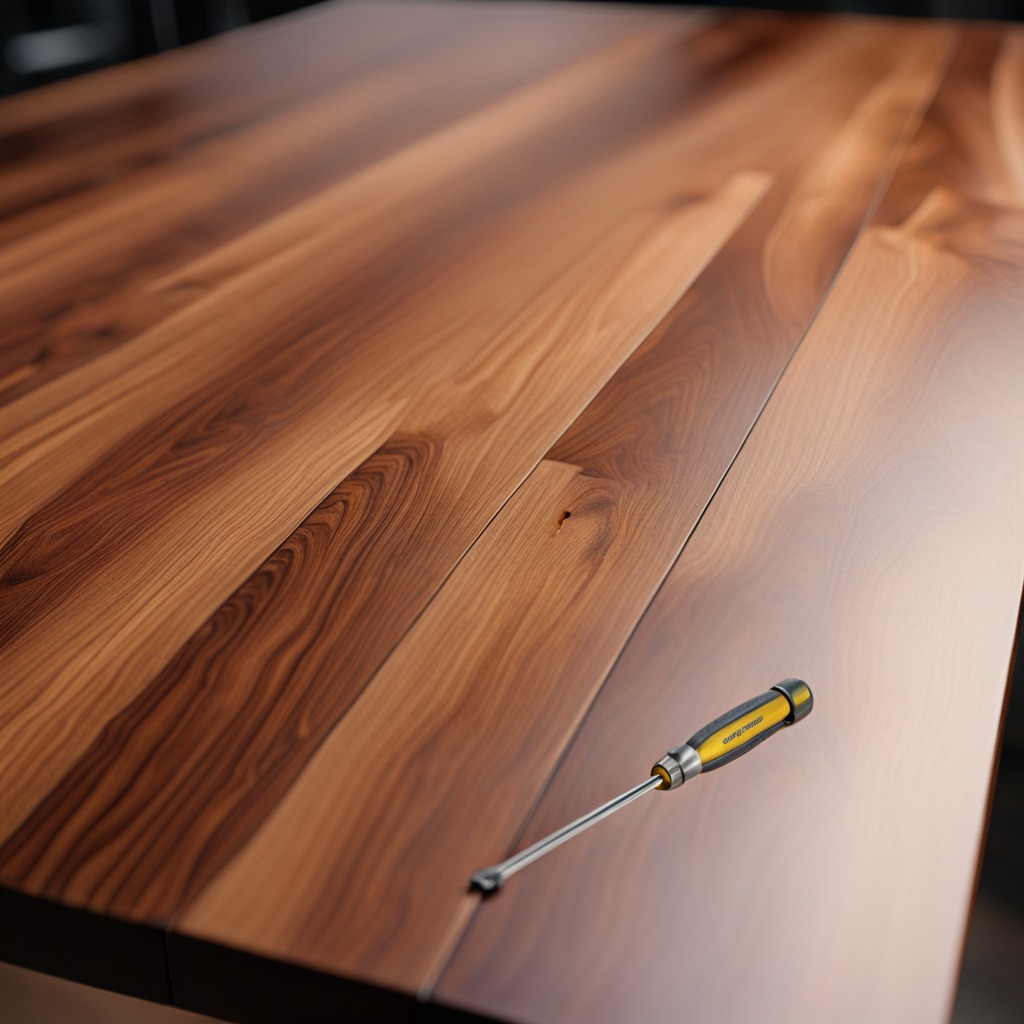
A screwdriver is lying on a wooden table in a carpentry studio with rich wood textures and side lighting.